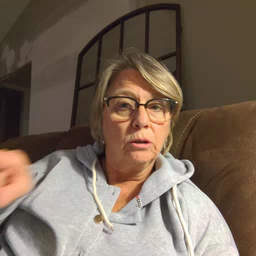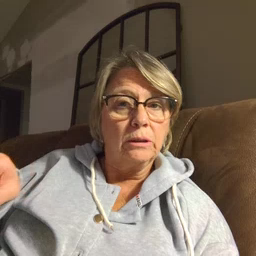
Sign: hesheit